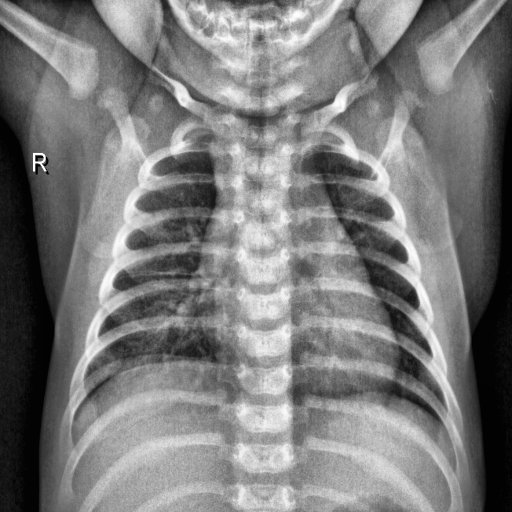
Finding: NORMAL